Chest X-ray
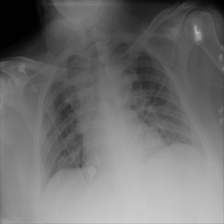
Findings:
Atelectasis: negative
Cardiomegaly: negative
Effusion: negative
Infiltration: negative
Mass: negative
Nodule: negative
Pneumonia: negative
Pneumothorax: negative
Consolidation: negative
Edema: negative
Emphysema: negative
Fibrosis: negative
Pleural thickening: negative
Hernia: negative